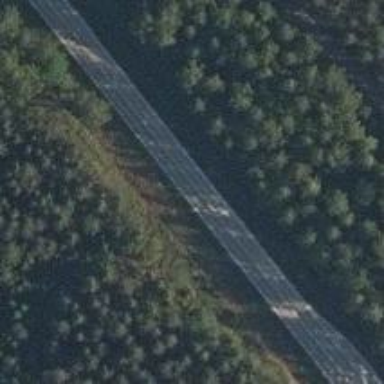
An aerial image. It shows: Primary highway.